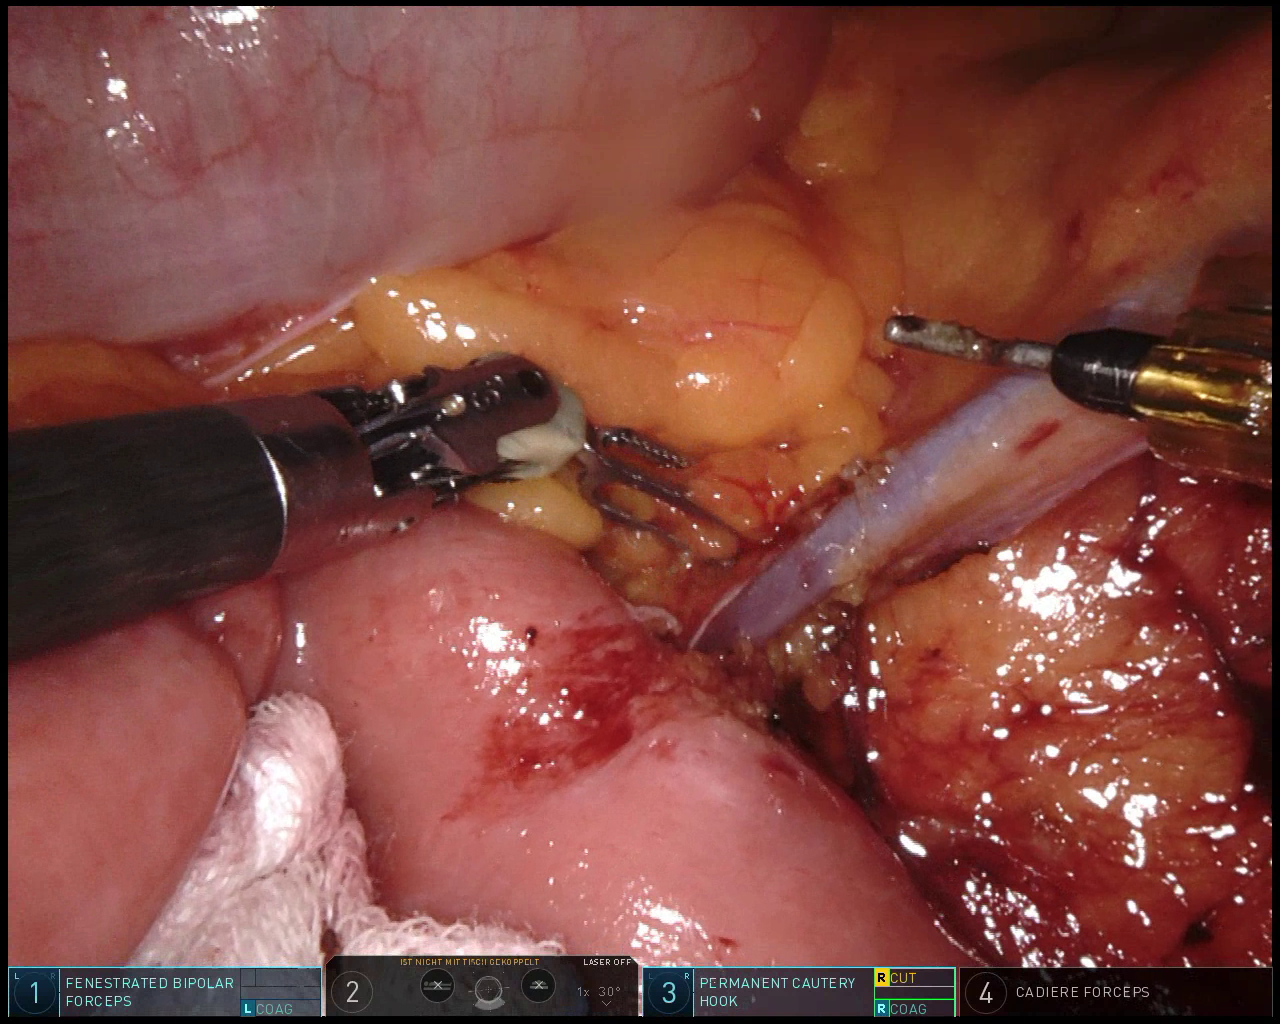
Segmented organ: intestinal_veins
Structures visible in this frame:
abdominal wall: no
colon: yes
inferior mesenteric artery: no
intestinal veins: yes
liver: no
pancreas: no
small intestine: yes
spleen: no
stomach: no
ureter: no
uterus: no
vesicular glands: no